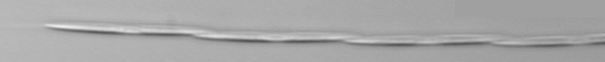
Label: Pseudo-nitzschia